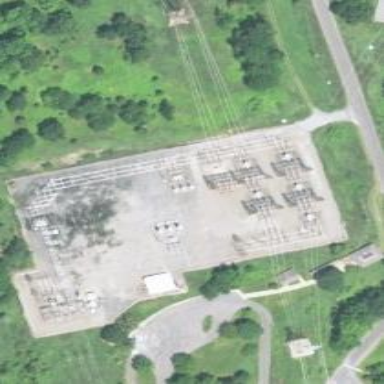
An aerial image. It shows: Switch used for power control.